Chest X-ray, PA view. Patient: 34 years old, sex F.
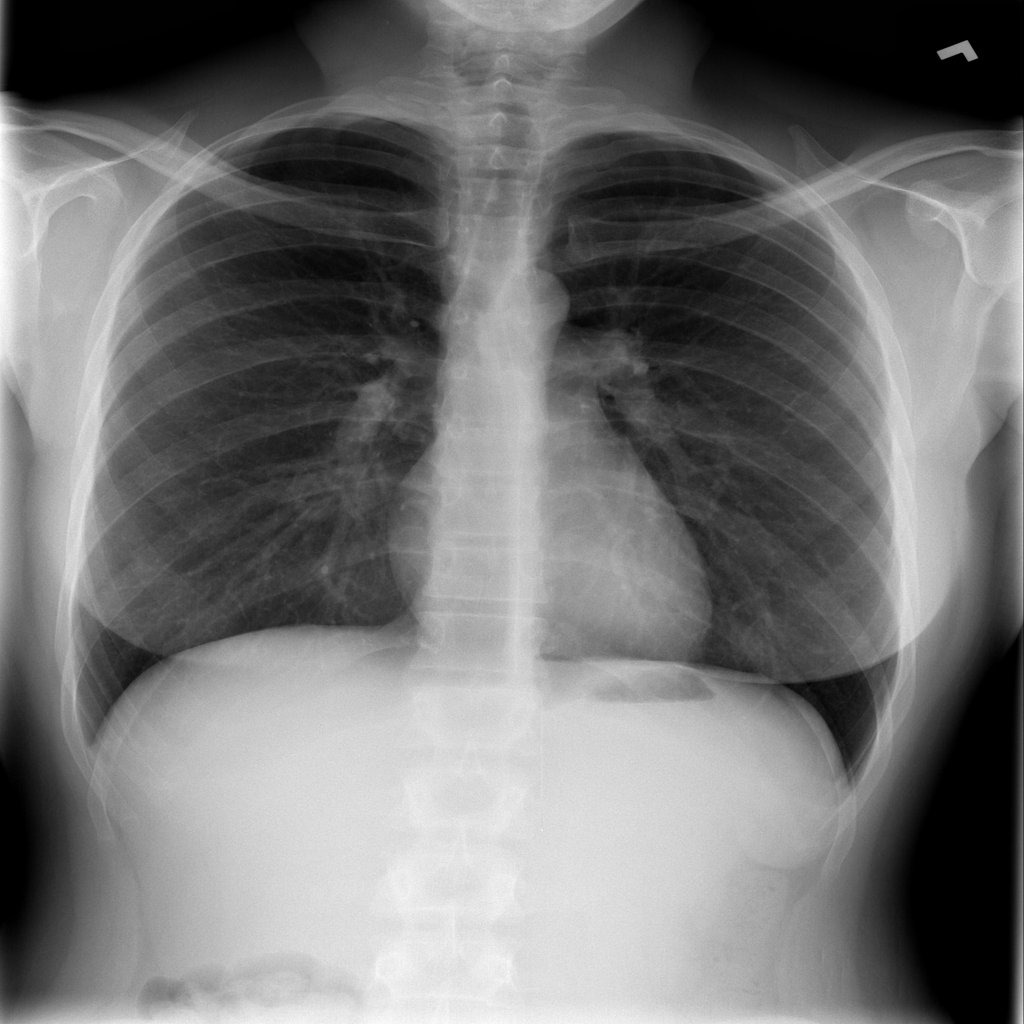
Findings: No Finding